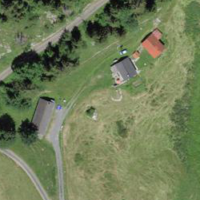
EUNIS habitat code: 24
Species observed at this site:
Euphorbia cyparissias